Question: First things first, yes I am fully aware this has been addressed here before, however none of the solutions seem to resolve my issue. My problem is simply that I have created a new web project and everything works fine with the default code template that VS2013 has provided, the problem I am currently runing into is adding my own CSS files. This is the process I went through to add them:
'added CSS folder under the already existing Content directory'
'Linked to CSS files in the header CSHTML (I can be sure it is linked properly as it is not a 404 error'
but when i run the project i get: 'Status Code:401 Unauthorized' (pulled form the network explorer in chrome dev tools), nothing more. I have tried everything from modifying my config file to setting WindowsAuthentication to true and even moving NTLM to the top, to going into IIS and giving everyone access to every possible function to the CSS directory, been at this for an hour and I'm simply lost, any ideas?
Edit: if it helps at all this is the erro i get when i navigate to one of the CSS files:

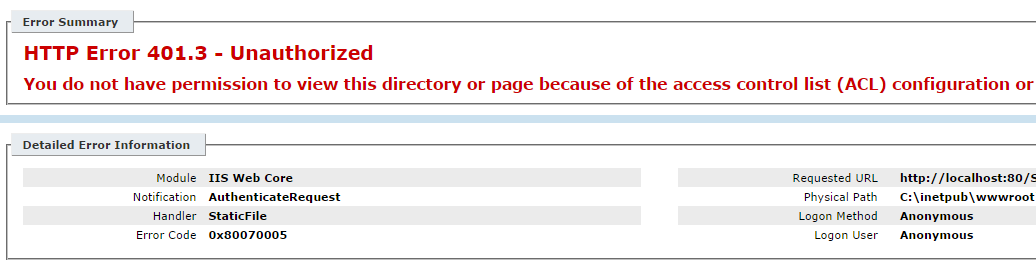
Answer: I found the issue and I feel incredibly stupid about it, as it turns out all of my css files had encryption set on, i simply had to turn it off: right-click
'*.css file > Properties (General tab) > Advanced button > Encrypt contents to secure data checkbox.'
Works like a dream. If anyone ever purchases a template form ThemeForest, be wary of that.